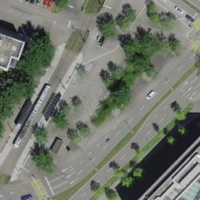
EUNIS habitat code: 54
Species observed at this site:
Milvus milvus
Motacilla alba
Tephritis formosa